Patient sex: F
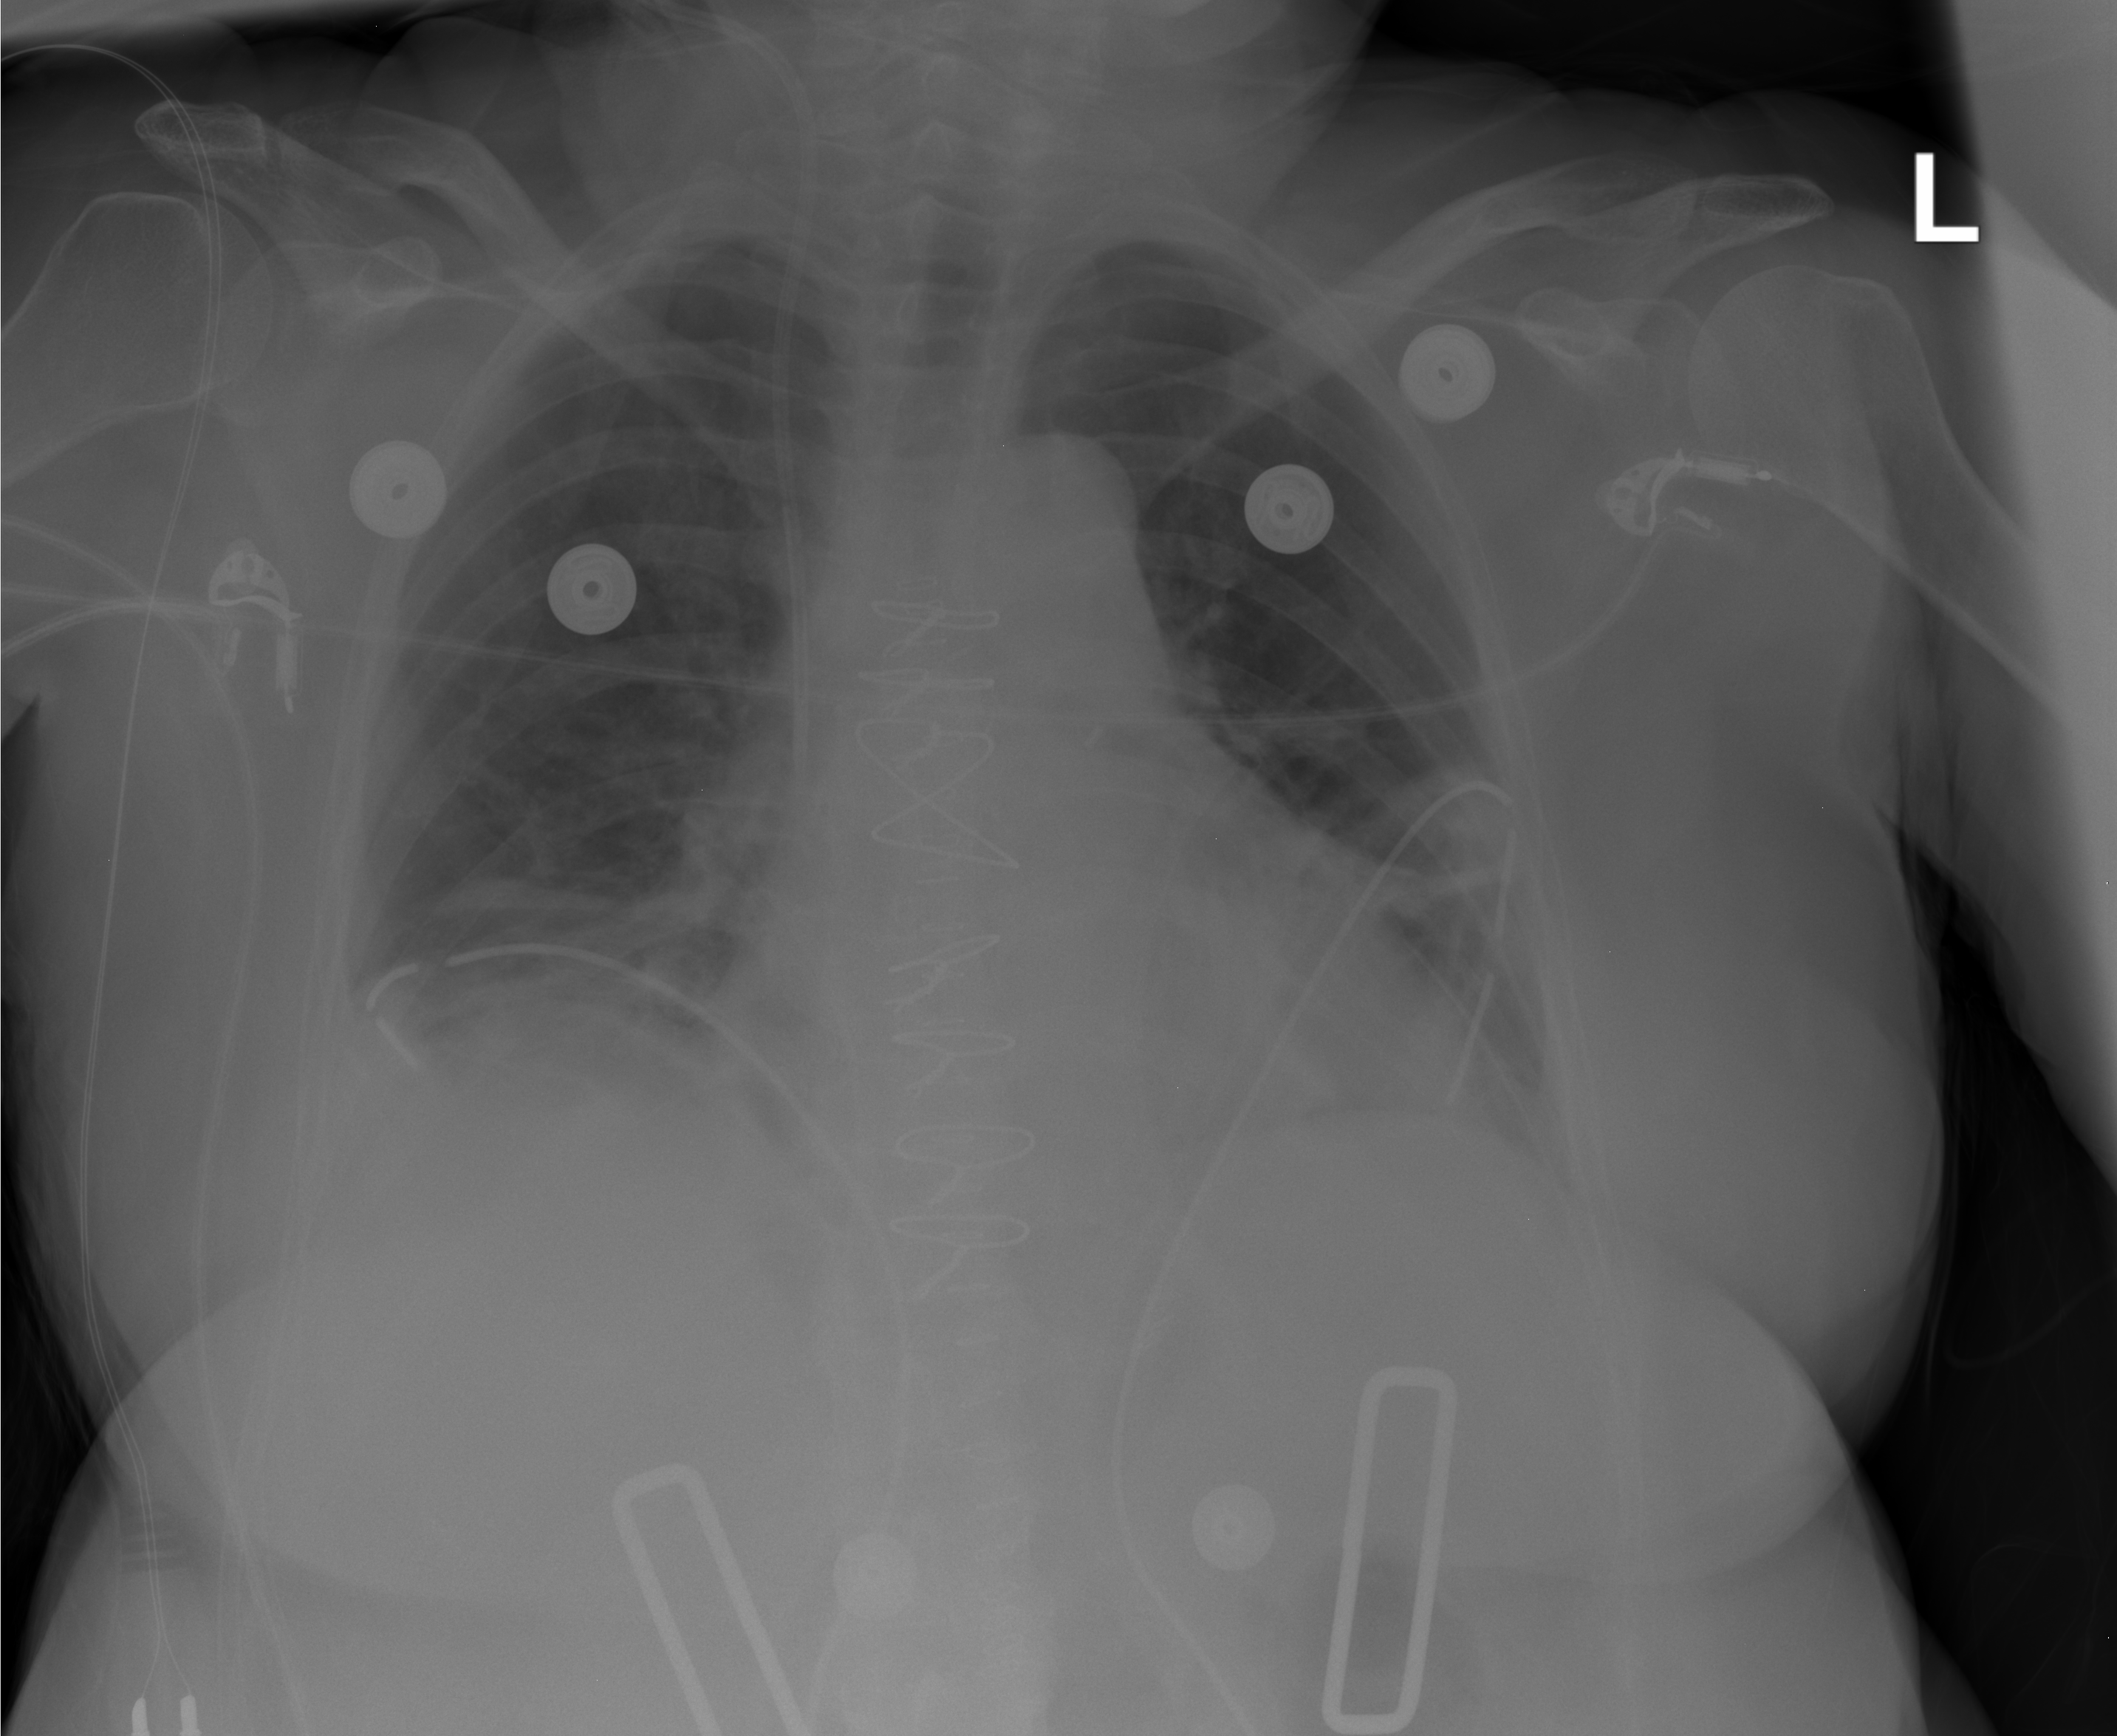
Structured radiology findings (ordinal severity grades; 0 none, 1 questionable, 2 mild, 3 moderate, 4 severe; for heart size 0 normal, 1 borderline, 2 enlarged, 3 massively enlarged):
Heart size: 2
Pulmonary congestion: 2
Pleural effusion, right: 2
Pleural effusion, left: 1
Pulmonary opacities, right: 0
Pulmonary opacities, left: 0
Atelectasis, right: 2
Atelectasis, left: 2